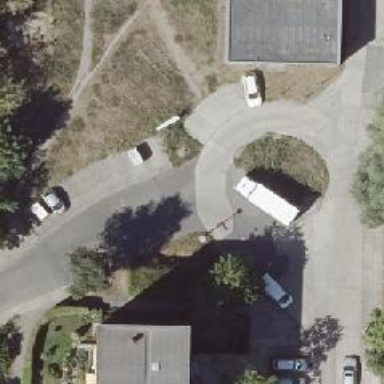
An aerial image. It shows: Residential concrete road with no sidewalk.